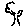
Label: tree